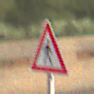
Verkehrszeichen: FussgaengerLinks
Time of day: MorningAfternoon
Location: Outdoor (RoadRail)
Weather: PartlyCloudy
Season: NotSpecified
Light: Natural